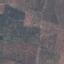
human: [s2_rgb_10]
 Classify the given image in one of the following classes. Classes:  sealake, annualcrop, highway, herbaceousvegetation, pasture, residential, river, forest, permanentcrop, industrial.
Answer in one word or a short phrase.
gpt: PermanentCrop